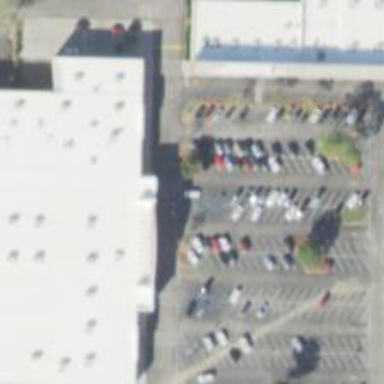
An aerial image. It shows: Parking space.